Aerial crown-view tile of a tropical tree (Barro Colorado Island, Panama), acquired 20240918:
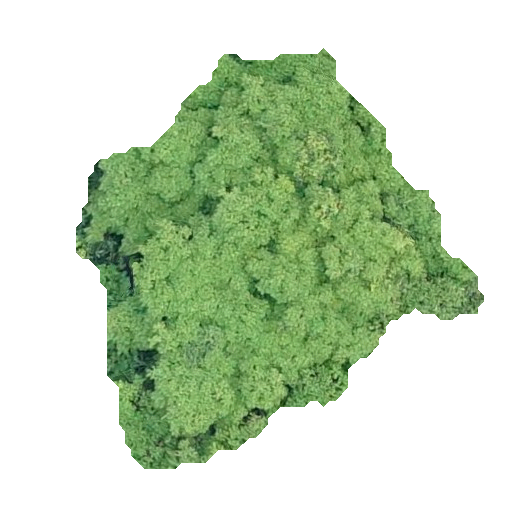
Species: Tachigali panamensis
GBIF accepted scientific name: Tachigali panamensis
Crown area: 160.93 m²